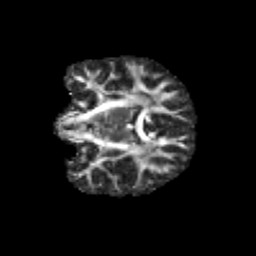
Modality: FA
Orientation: coronal
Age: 11
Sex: male
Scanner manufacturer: siemens
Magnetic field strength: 3 T
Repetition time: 3.8 s
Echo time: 0.07 s